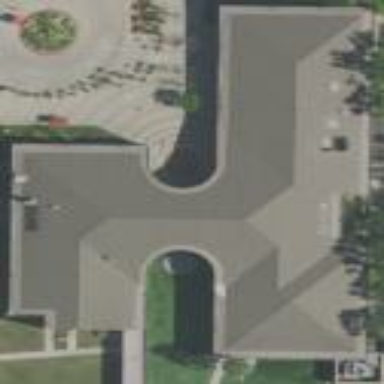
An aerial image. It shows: School building.